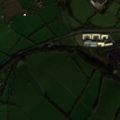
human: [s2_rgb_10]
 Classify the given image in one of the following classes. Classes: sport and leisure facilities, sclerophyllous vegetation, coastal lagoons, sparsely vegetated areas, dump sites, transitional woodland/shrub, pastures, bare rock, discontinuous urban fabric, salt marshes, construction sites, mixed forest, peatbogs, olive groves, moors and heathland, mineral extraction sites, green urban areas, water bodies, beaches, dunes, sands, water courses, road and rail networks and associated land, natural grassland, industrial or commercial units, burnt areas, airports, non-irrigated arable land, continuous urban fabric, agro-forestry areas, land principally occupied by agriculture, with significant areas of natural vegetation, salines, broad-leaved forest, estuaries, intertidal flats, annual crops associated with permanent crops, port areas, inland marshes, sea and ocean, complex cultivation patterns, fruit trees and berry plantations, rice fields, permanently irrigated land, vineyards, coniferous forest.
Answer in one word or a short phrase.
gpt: industrial or commercial units, non-irrigated arable land, pastures